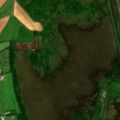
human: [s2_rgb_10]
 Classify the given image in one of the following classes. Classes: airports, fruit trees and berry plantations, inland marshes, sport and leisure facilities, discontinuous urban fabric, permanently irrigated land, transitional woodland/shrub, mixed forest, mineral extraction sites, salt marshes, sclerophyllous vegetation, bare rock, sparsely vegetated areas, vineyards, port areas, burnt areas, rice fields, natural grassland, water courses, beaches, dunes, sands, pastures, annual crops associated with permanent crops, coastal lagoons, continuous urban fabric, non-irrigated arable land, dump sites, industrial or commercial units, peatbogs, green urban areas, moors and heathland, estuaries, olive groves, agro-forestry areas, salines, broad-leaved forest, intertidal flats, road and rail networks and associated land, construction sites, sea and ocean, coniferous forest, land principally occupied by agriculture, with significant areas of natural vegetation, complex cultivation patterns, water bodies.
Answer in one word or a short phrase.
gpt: pastures, transitional woodland/shrub, peatbogs